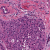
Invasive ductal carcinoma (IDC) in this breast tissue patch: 0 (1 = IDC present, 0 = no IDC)